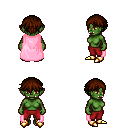
a pixel art fantasy rpg character, female body template, orc, green skin, pink cape, red pants, brown short bangs hairstyle, gold boots, four views (front, back, left, right), 2x2 character sprite sheet, small pixel art, hard edges, no anti-aliasing